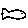
Label: fish